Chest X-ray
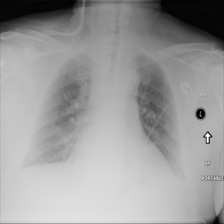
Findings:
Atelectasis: negative
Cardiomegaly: negative
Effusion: negative
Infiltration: negative
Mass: negative
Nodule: negative
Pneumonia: negative
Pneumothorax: negative
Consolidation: negative
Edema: negative
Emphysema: negative
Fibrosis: negative
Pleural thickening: negative
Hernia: negative